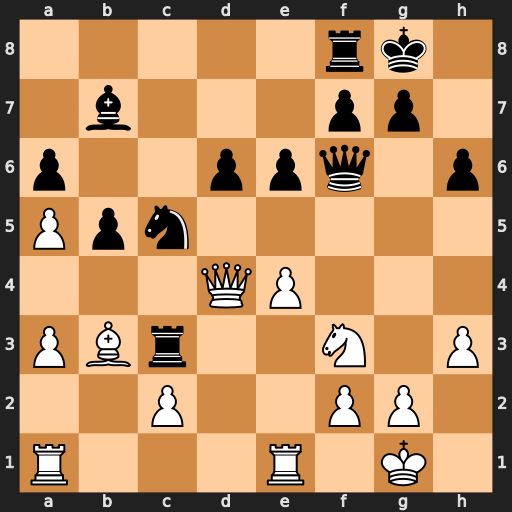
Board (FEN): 5rk1/1b3pp1/p2ppq1p/Ppn5/3QP3/PBr2N1P/2P2PP1/R3R1K1
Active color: w
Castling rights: -
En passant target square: -
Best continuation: e5 dxe5 Qxc3